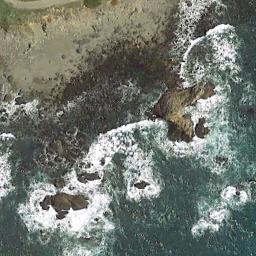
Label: beach